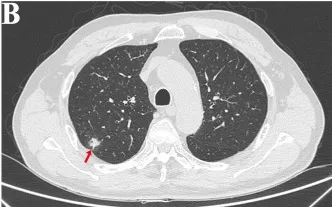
Process of CT-electromagnetic navigation system guided percutaneous laser ablation. (B) The size of the pulmonary nodule was measured at 18mmx19mm in September (red arrow).
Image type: radiology (ct)